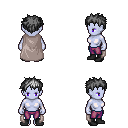
a pixel art fantasy rpg character, female body template, dark elf, purple skin, gray cape, magenta pants, gray bedhead hairstyle, black shoes, four views (front, back, left, right), 2x2 character sprite sheet, small pixel art, hard edges, no anti-aliasing